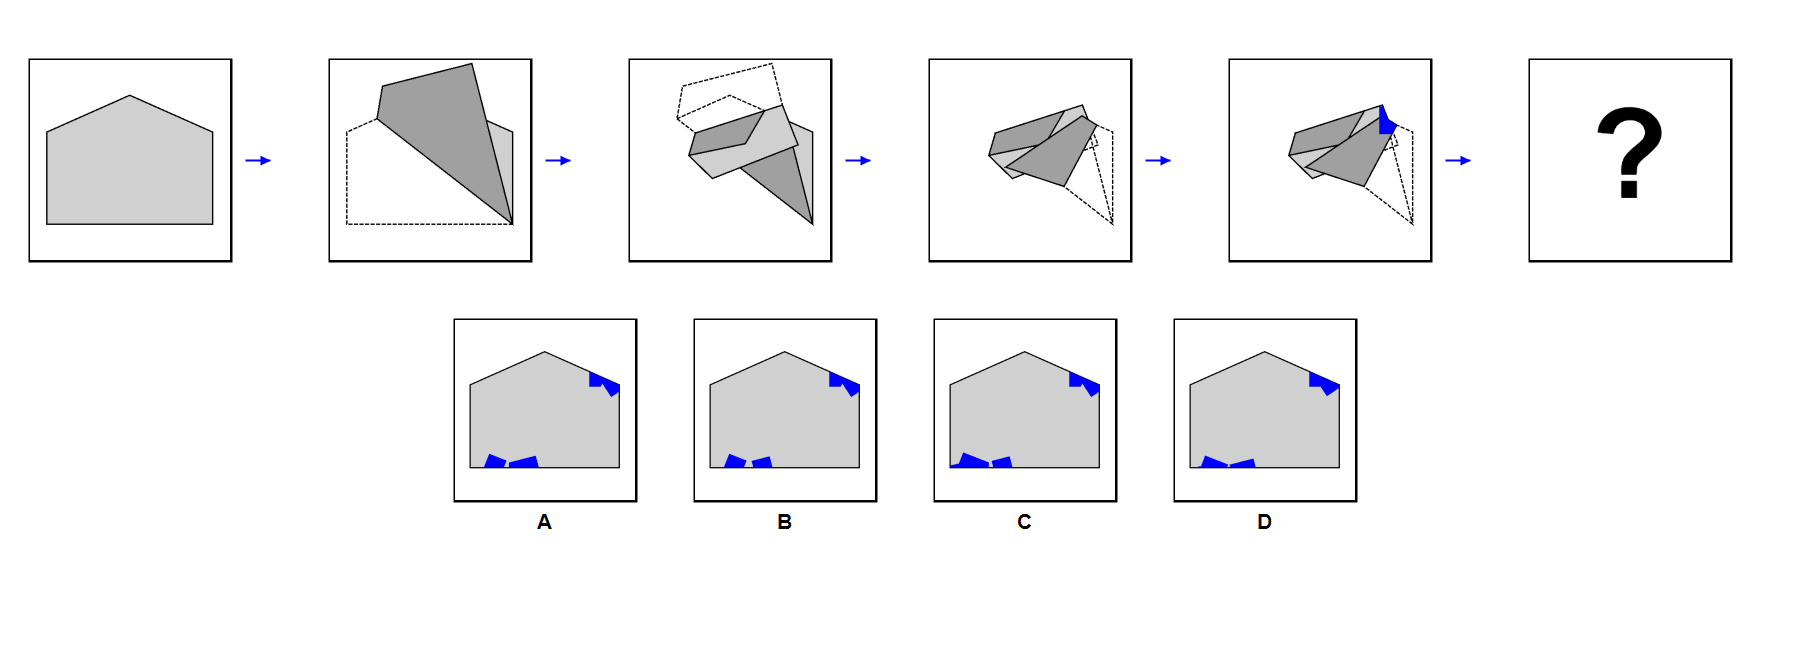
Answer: D